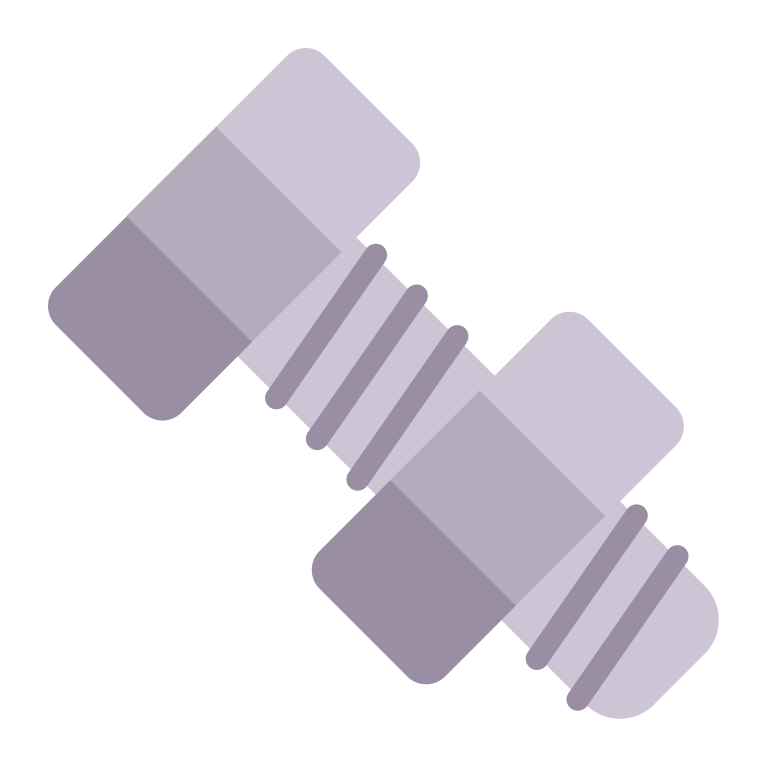
nut and bolt flat